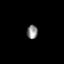
Tissue: lung
Cell type: Endothelial cells
Senescence score: 0.2101
Nuclear area (px): 145
Mean DAPI intensity: 137.634